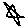
Label: star